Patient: sex F, age 35
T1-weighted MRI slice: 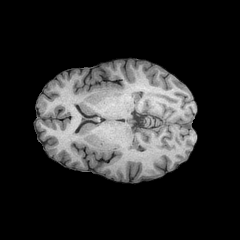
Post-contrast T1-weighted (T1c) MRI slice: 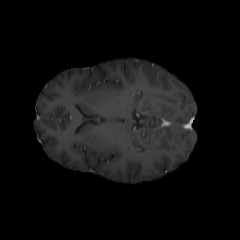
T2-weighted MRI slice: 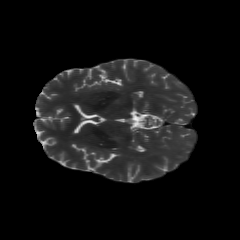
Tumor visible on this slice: no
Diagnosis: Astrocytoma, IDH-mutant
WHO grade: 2